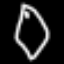
Label: diamond